Question: I have an HDF5 file that I need to read in C++ but I'm having trouble as the format of the file seems a bit complicated...
The HDF5 file contains data saved from two devices. The data is a time series; it can be seen as two arrays, one for time and the second for the actual output from the device.
The number of acquisitions is user-defined, but the number of acquisitions is the same for both devices (as their data is acquired at the same time).
For example, one file will contain the data from, let's say, 10 acquisitions, organized in something similar to:
'''
/Device1/Acquisition_000
/Device1/Acquisition_001
[...]
/Device2/Acquisition_000
/Device2/Acquisition_001
[...]
'''
Each acquisition will contain a time array and a data array.
Here's a screenshot of what HDFView sees in the file:

I though a "path" /Device2/Acquisition_000 was a dataset and tried to read it as such, but I'm having trouble. I then dumped the .h5 file using h5dump and got the following:
'''
HDF5 "data.h5" {
GROUP "/" {
GROUP "Device1" {
DATASET "Acquisition_000" {
DATATYPE H5T_COMPOUND {
H5T_IEEE_F64BE "Time";
H5T_IEEE_F64BE "Signal";
}
DATASPACE SIMPLE { ( 270000 ) / ( 270000 ) }
DATA {
(0): {
0,
-<PHONE>
},
(1): {
2e-05,
-<PHONE>
},
(2): {
4e-05,
-<PHONE>
},
[...]
'''
Now I don't know how I should read that structure. I saw the H5T_COMPOUND so I tried the compound example from <URL> does not seems to be able to read the data; valgrind reports accessing uninitialized data when std::cout'ing the data in a loop.
Another source of confusion is the "H5T_IEEE_F64BE" in the dump; isn't the BE part for big-endian? Both the machine generating the data and the one reading it are x86_64...
How can I read the "Time" and "Signal" arrays into C/C++ arrays?
For reference, here's my try at adapting the example:
'''
const H5std_string FILE_NAME("data.h5");
const H5std_string DATASET_NAME("/Device1/Acquisition_000/");
H5File file(FILE_NAME, H5F_ACC_RDONLY);
DataSet dataset = file.openDataSet(DATASET_NAME);
const H5std_string MEMBER_TIME("time_name");
const H5std_string MEMBER_SIGN("signal_name");
// Try reading a single array:
CompType mtype3( sizeof(double) );
mtype3.insertMember(MEMBER_SIGN, 0, PredType::NATIVE_DOUBLE);
double *data_signal = new double[270000];
memset(data_signal, 0, 270000);
dataset.read(data_signal, mtype3);
// Print the data
for (int i = 0 ; i < 10 ; i++)
{
std::cout << "data_signal[i=" << i << "] = " << data_signal[i] << std::endl;
}
'''
and its output:
'''
data_signal[i=0] = 0
data_signal[i=1] = 0
data_signal[i=2] = 0
data_signal[i=3] = 0
data_signal[i=4] = 0
data_signal[i=5] = 0
data_signal[i=6] = 0
data_signal[i=7] = 0
data_signal[i=8] = 0
data_signal[i=9] = 0
'''
Additionally, Matlab can read the file using:
'''
data = h5read('data.h5', '/Device1/Acquisition_000')
data =
Time: [270000x1 double]
Signal: [270000x1 double]
'''
Thanks a lot.
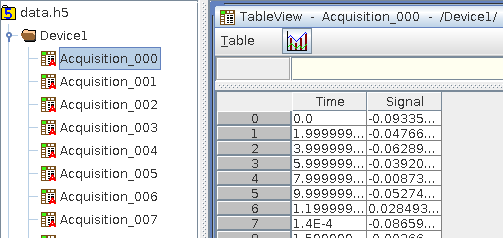
Answer: The member names are used to pull the correct data fields out of the file. "signal_name" doesn't match the name of the data in the file. Try using "Signal", as is visible from MATLAB and from the GUI viewer.
Eventually, you'll want to define a c++ structure that represents a time/signal pair, like the compound example:
'''
struct dataPoint
{
double timePoint;
double signal;
};
CompType hdf5DataPointType( sizeof(dataPoint) );
hdf5DataPointType.insertMember(MEMBER_TIME, 0, PredType::NATIVE_DOUBLE);
hdf5DataPointType.insertMember(MEMBER_SIGN, sizeof(double), PredType::NATIVE_DOUBLE);
'''
Then read directly into an array of dataPoint.